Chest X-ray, PA view. Patient: 40 years old, sex M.
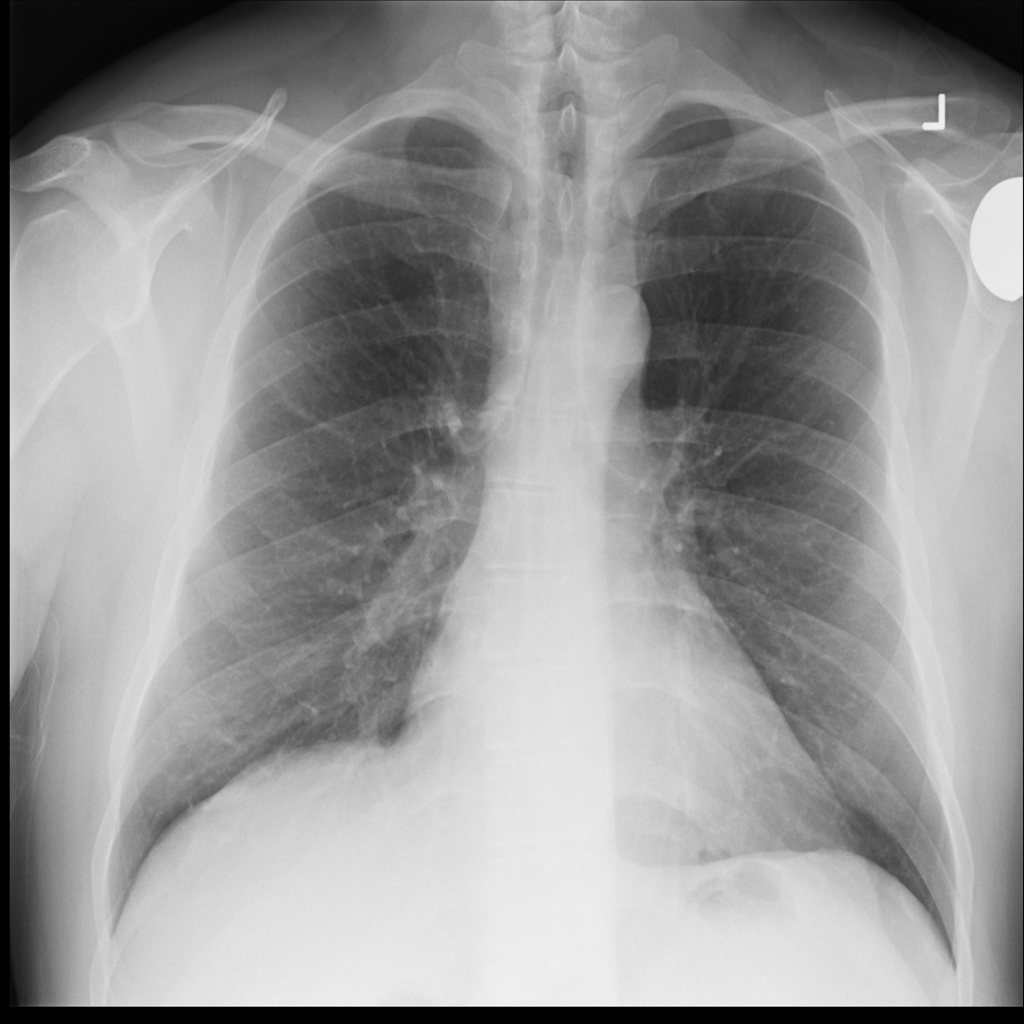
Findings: No Finding